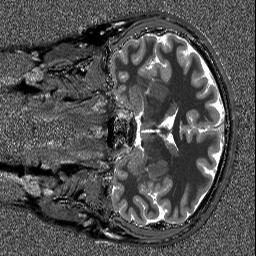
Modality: T1map
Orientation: coronal
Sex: male